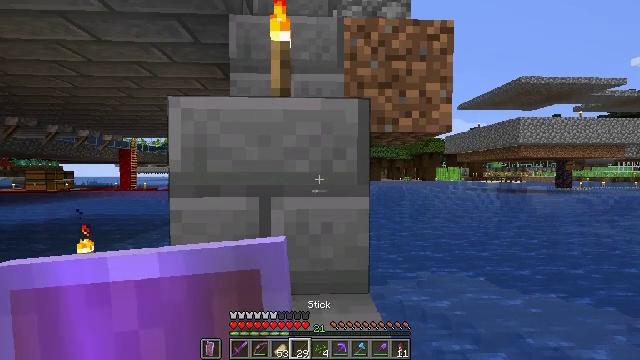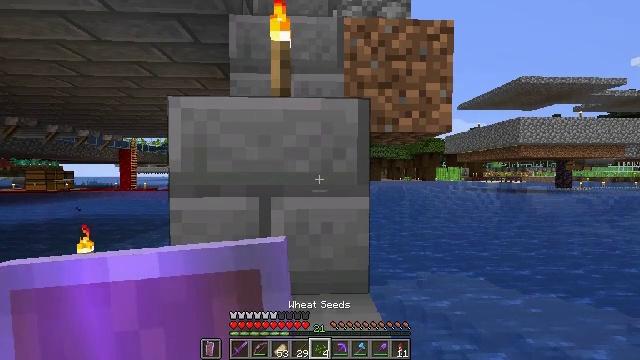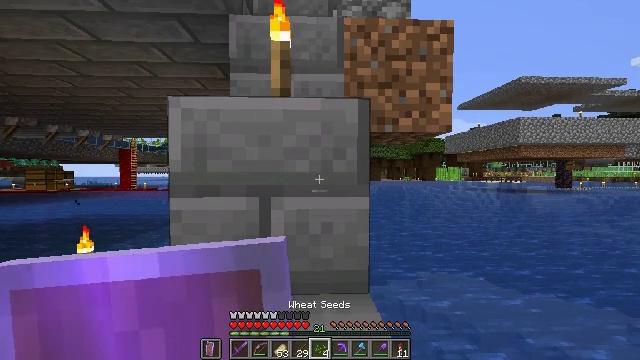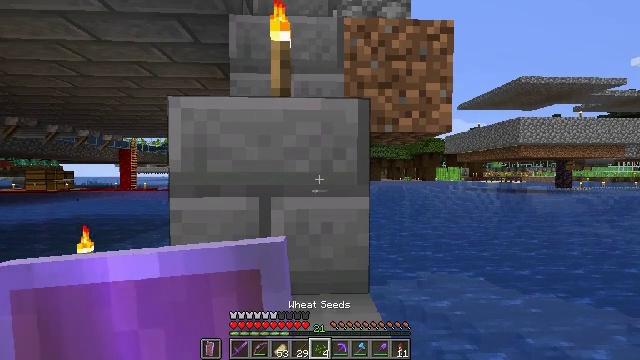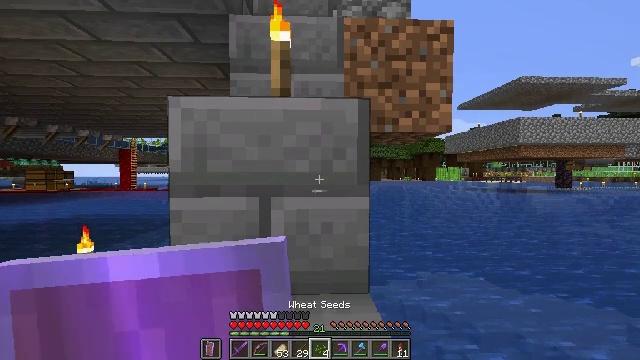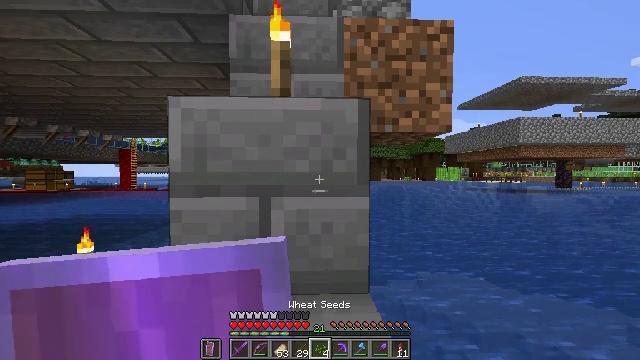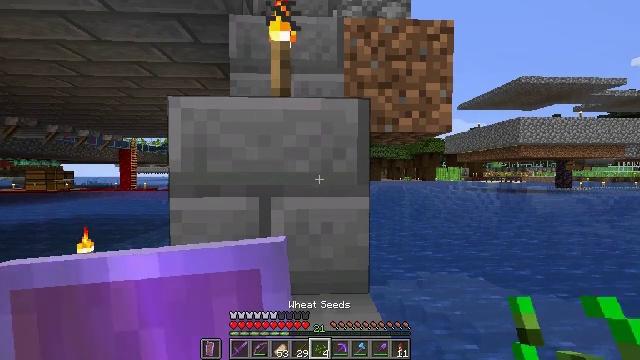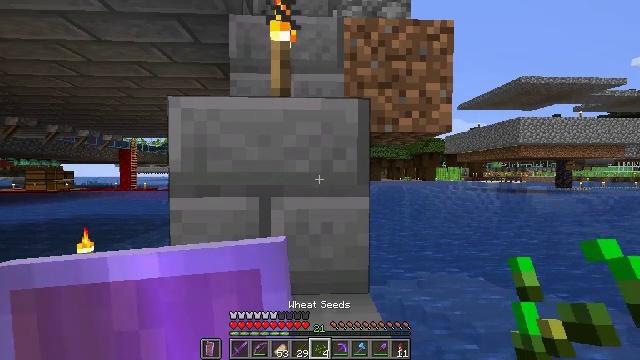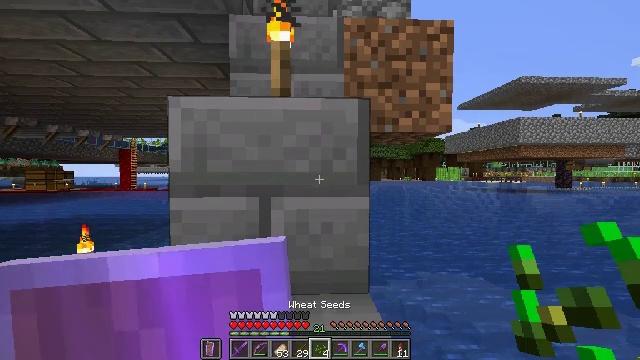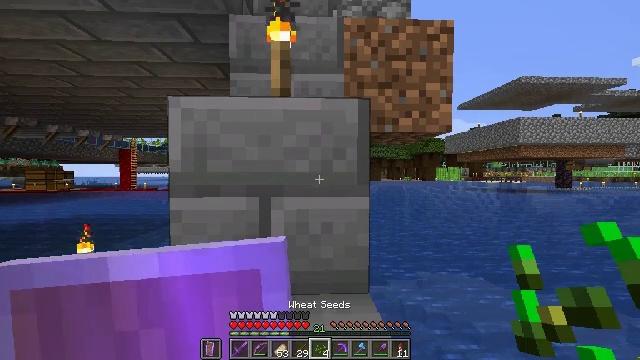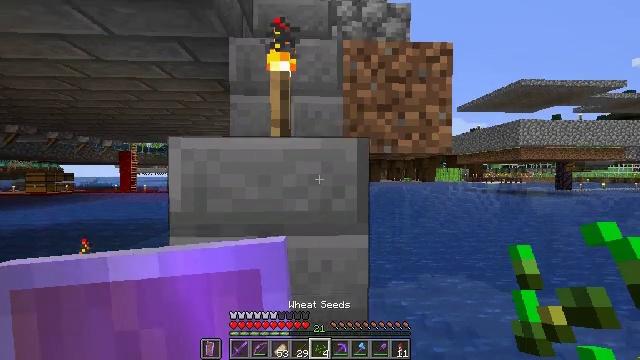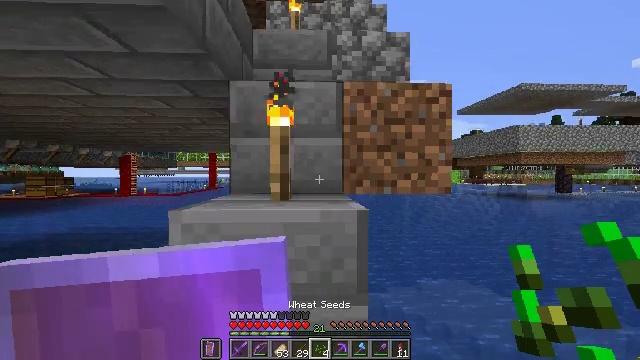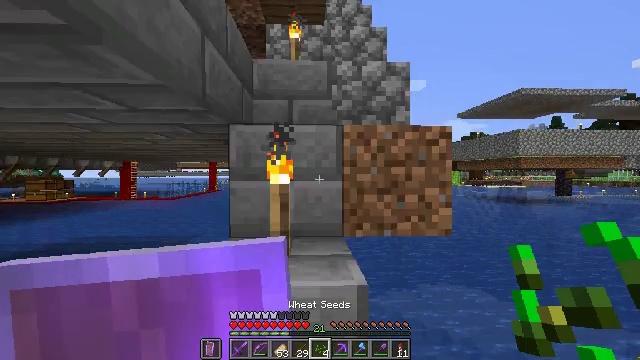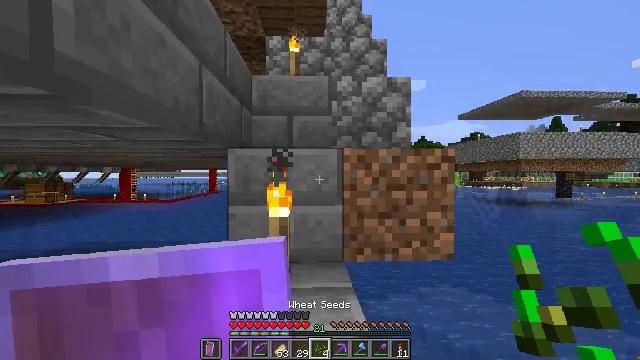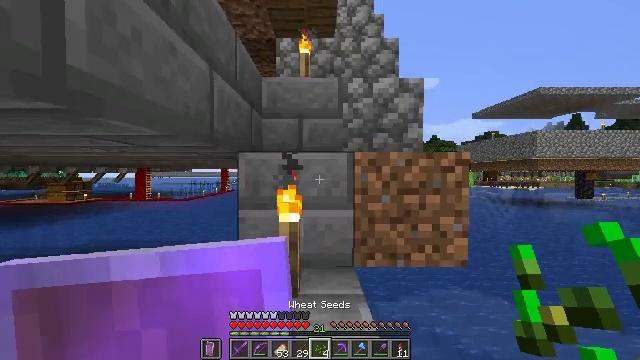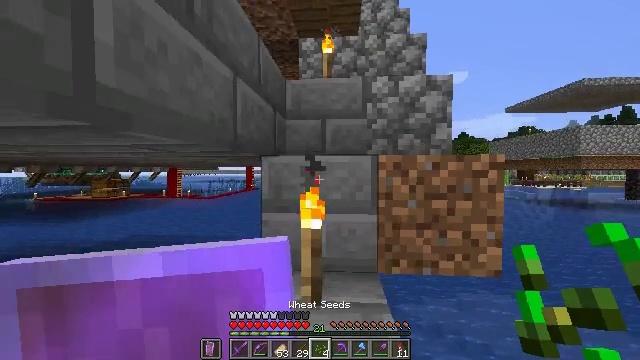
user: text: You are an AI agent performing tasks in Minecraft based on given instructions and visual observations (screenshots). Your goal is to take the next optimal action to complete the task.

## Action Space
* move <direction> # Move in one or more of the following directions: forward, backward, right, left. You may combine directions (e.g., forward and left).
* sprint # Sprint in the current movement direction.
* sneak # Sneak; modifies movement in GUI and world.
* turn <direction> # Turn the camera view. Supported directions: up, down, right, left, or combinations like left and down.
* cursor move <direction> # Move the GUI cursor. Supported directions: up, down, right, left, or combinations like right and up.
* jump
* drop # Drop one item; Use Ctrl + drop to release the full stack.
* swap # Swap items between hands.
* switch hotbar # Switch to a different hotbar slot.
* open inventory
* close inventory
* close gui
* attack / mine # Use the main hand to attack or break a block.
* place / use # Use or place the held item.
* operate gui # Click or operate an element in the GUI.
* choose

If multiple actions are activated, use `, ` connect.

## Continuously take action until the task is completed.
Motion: motion action
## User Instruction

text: Drop wheat seeds.
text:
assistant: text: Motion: no_op
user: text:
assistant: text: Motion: no_op
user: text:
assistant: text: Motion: no_op
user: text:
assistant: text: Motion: no_op
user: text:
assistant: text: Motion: no_op
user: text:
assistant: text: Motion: no_op
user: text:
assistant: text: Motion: no_op
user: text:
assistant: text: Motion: no_op
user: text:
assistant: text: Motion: no_op
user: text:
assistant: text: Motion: move forward, jump
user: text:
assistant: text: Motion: move forward, jump
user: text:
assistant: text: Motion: move forward, jump
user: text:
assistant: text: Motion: move forward, jump
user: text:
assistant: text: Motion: move forward, turn left
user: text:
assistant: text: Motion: move forward, turn left
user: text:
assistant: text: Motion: move forward
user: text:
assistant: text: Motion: no_op
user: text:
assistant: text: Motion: turn right
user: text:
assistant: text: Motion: move forward, turn right
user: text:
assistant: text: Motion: move forward, turn right
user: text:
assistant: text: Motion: move forward, turn right
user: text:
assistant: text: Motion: move forward, jump
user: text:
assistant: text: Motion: move forward, jump
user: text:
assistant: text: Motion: move forward, jump
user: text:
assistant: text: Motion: move forward, jump
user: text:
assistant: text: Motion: move forward, jump
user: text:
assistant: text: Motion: move forward
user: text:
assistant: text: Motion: move forward
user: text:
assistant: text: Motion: move forward
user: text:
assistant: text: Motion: move forward